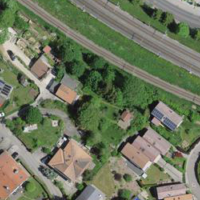
EUNIS habitat code: 54
Species observed at this site:
Aegopodium podagraria